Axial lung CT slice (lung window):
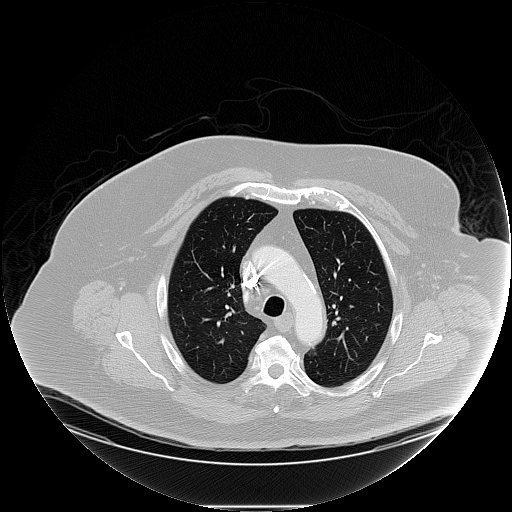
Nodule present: no